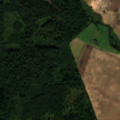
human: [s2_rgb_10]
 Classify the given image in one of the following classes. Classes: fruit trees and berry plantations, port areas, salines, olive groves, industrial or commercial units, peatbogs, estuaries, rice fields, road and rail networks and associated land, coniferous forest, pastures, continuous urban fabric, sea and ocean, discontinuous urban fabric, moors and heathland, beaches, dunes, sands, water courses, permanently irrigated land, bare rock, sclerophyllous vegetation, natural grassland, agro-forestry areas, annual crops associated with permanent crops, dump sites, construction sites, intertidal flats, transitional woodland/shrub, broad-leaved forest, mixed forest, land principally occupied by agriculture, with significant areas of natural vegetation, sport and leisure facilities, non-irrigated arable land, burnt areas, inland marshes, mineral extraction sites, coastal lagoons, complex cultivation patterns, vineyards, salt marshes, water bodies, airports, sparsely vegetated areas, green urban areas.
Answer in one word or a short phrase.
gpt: non-irrigated arable land, land principally occupied by agriculture, with significant areas of natural vegetation, broad-leaved forest